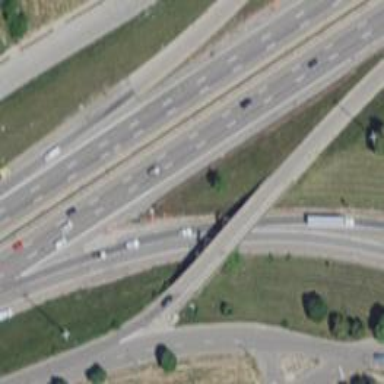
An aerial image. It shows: Motorway junction.